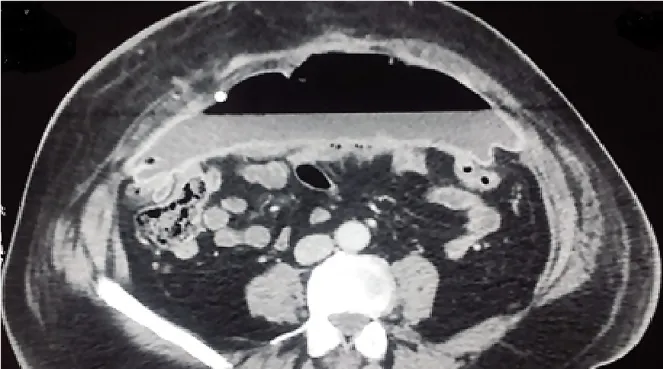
Massive air-fluid level under mesh suggesting digestive fistula.
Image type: radiology (ct)